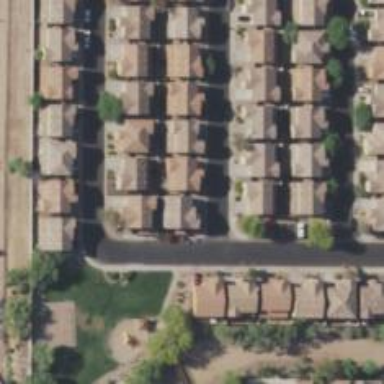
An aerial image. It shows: Residential road with sidewalk on the left side.